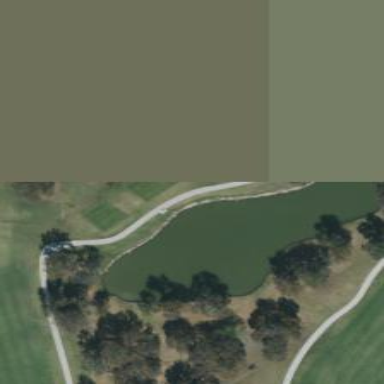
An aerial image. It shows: Water hazard on golf course. The hazard is natural water feature.